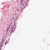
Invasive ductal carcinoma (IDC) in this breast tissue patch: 0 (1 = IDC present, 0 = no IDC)